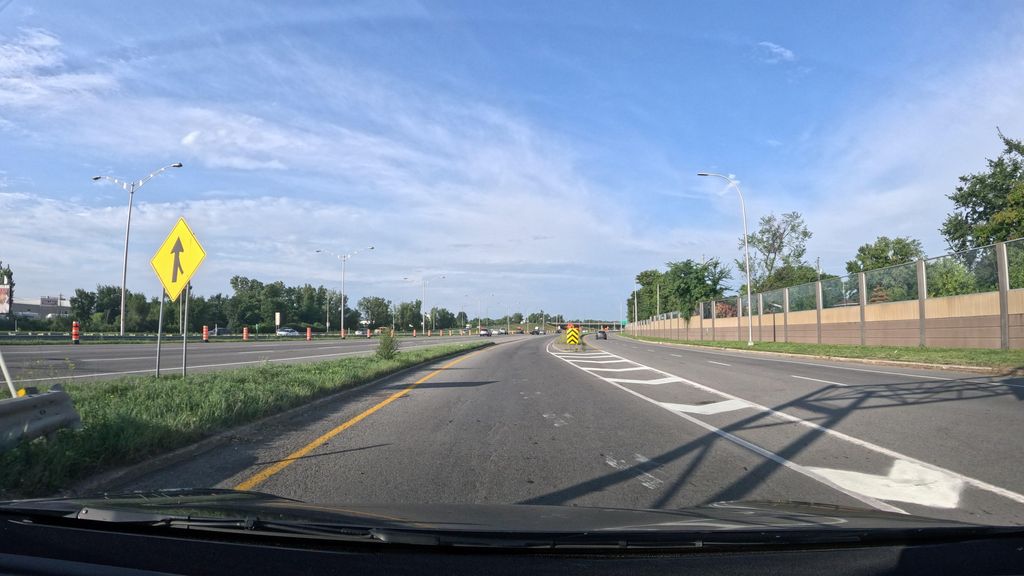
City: montreal